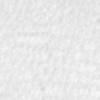
Label: no_change